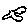
Label: bird